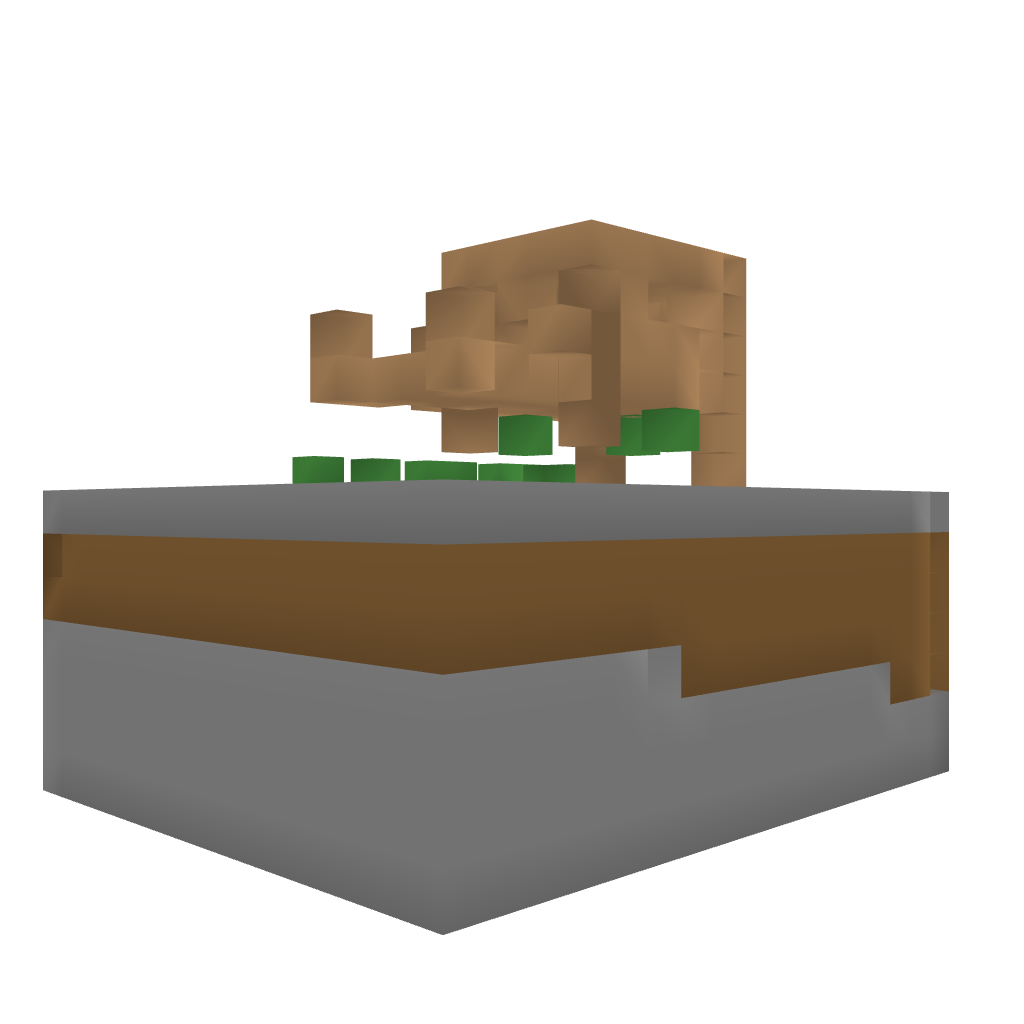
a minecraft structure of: Casa de Bruja(Witch Hause) bad low quality